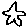
Label: star